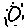
Label: sun